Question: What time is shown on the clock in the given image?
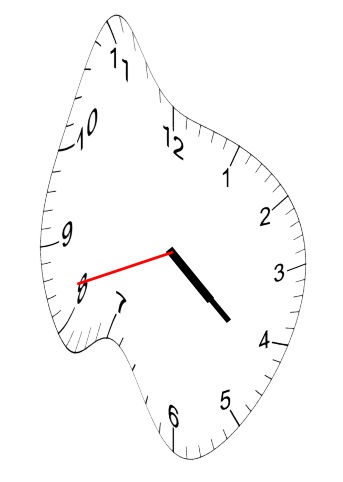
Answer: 04:21:42